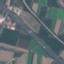
Land use / land cover class: Highway